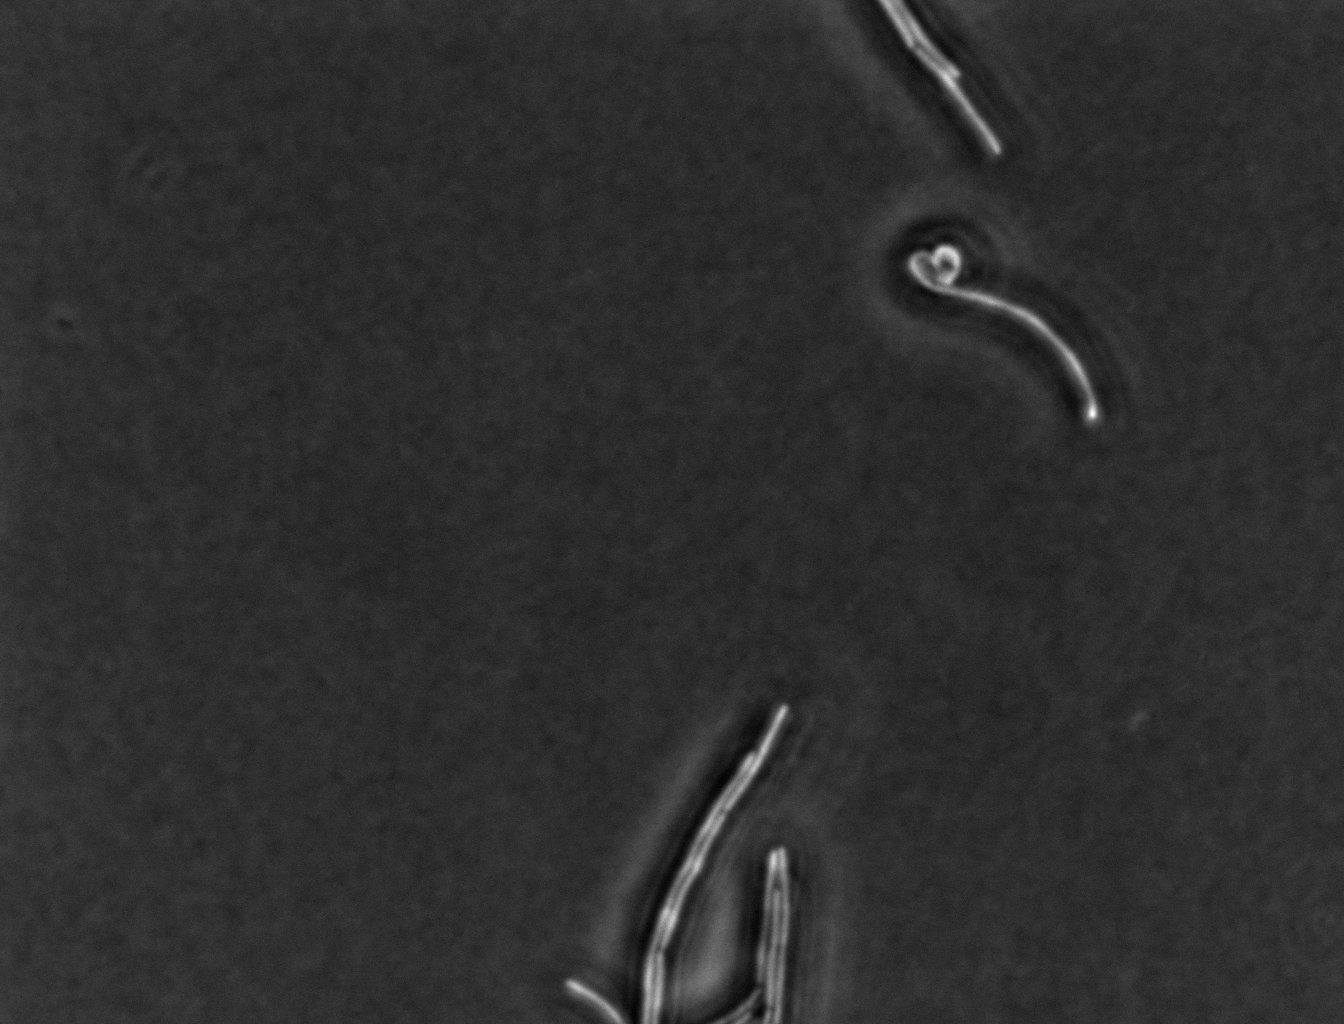
Phase contrast microscopy, 60x objective, 3 h incubation, 1.5% agar